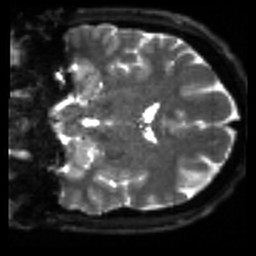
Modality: sbref
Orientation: coronal
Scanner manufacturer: siemens
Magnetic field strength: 3 T
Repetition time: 4 s
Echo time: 0.0594 s